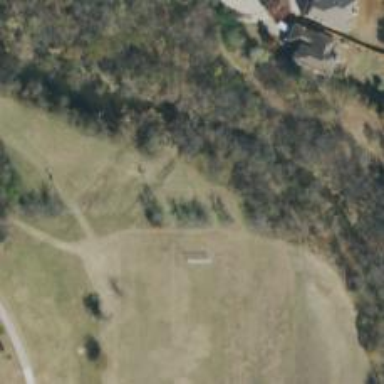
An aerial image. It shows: Disc golf basket for the sport of disc golf.